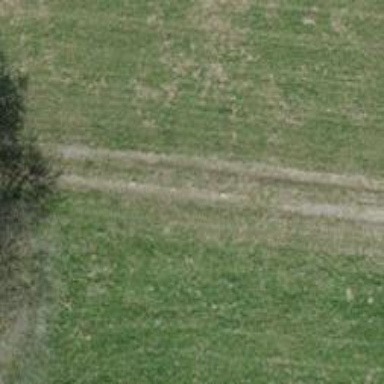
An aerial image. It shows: Compacted track road with grade3 tracktype.